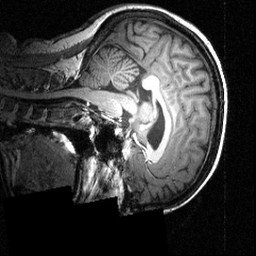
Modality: T1w
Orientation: sagittal
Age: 25
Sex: female
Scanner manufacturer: siemens
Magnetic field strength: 3.951 T
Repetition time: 1.5 s
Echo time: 0.00335 s